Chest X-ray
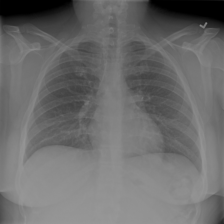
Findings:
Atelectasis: negative
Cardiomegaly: negative
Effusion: negative
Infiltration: negative
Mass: negative
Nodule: negative
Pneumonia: negative
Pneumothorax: negative
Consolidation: negative
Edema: negative
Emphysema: negative
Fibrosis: negative
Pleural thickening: negative
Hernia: negative